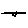
Label: line